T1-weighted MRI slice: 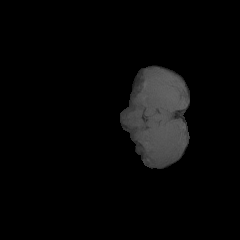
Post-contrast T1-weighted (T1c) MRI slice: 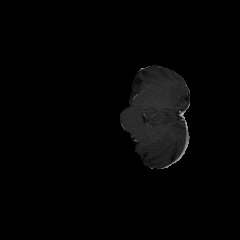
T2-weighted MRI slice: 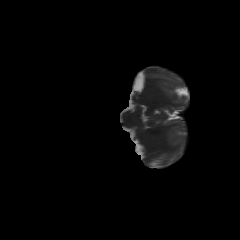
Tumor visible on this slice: no